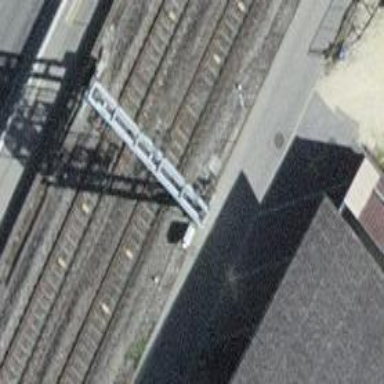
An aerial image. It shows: Railway signal.